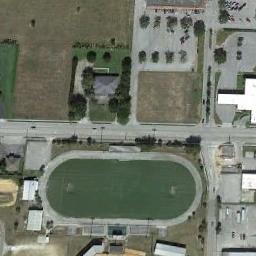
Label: ground_track_field